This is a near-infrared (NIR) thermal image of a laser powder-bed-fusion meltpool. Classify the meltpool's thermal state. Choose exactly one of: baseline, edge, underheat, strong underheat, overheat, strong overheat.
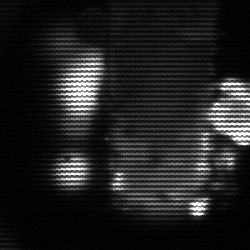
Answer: strong underheat